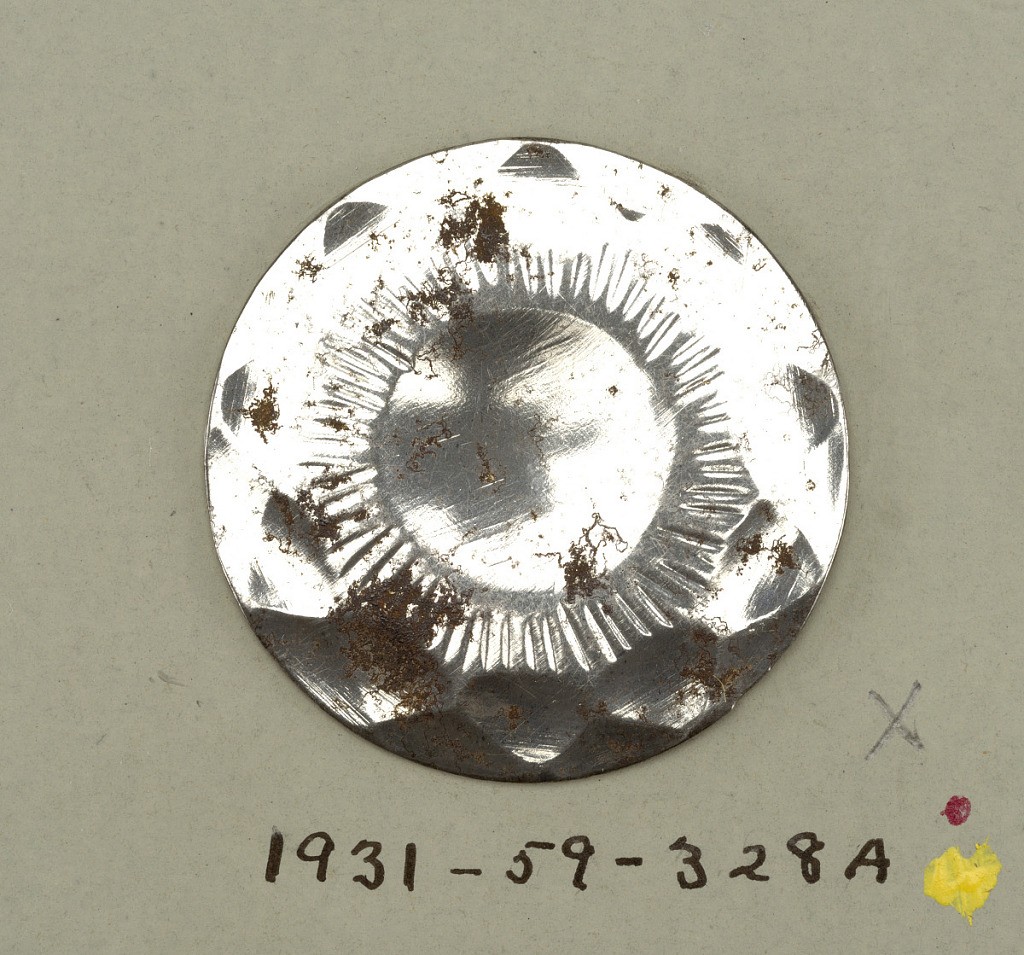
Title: Button
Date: late 18th century
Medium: steel
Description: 1931-59-328-a: flat, circular buttons with ornament representing ...